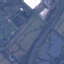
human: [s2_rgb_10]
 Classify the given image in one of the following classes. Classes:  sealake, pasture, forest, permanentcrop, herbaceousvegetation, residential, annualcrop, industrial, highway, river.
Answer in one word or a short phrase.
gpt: Highway